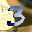
Label: 3